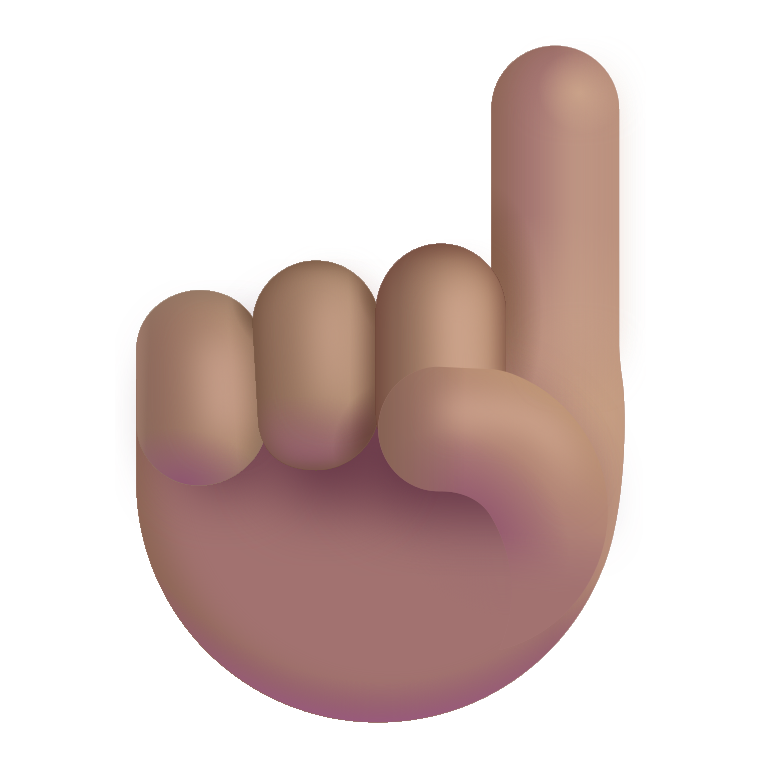
index pointing up color